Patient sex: M
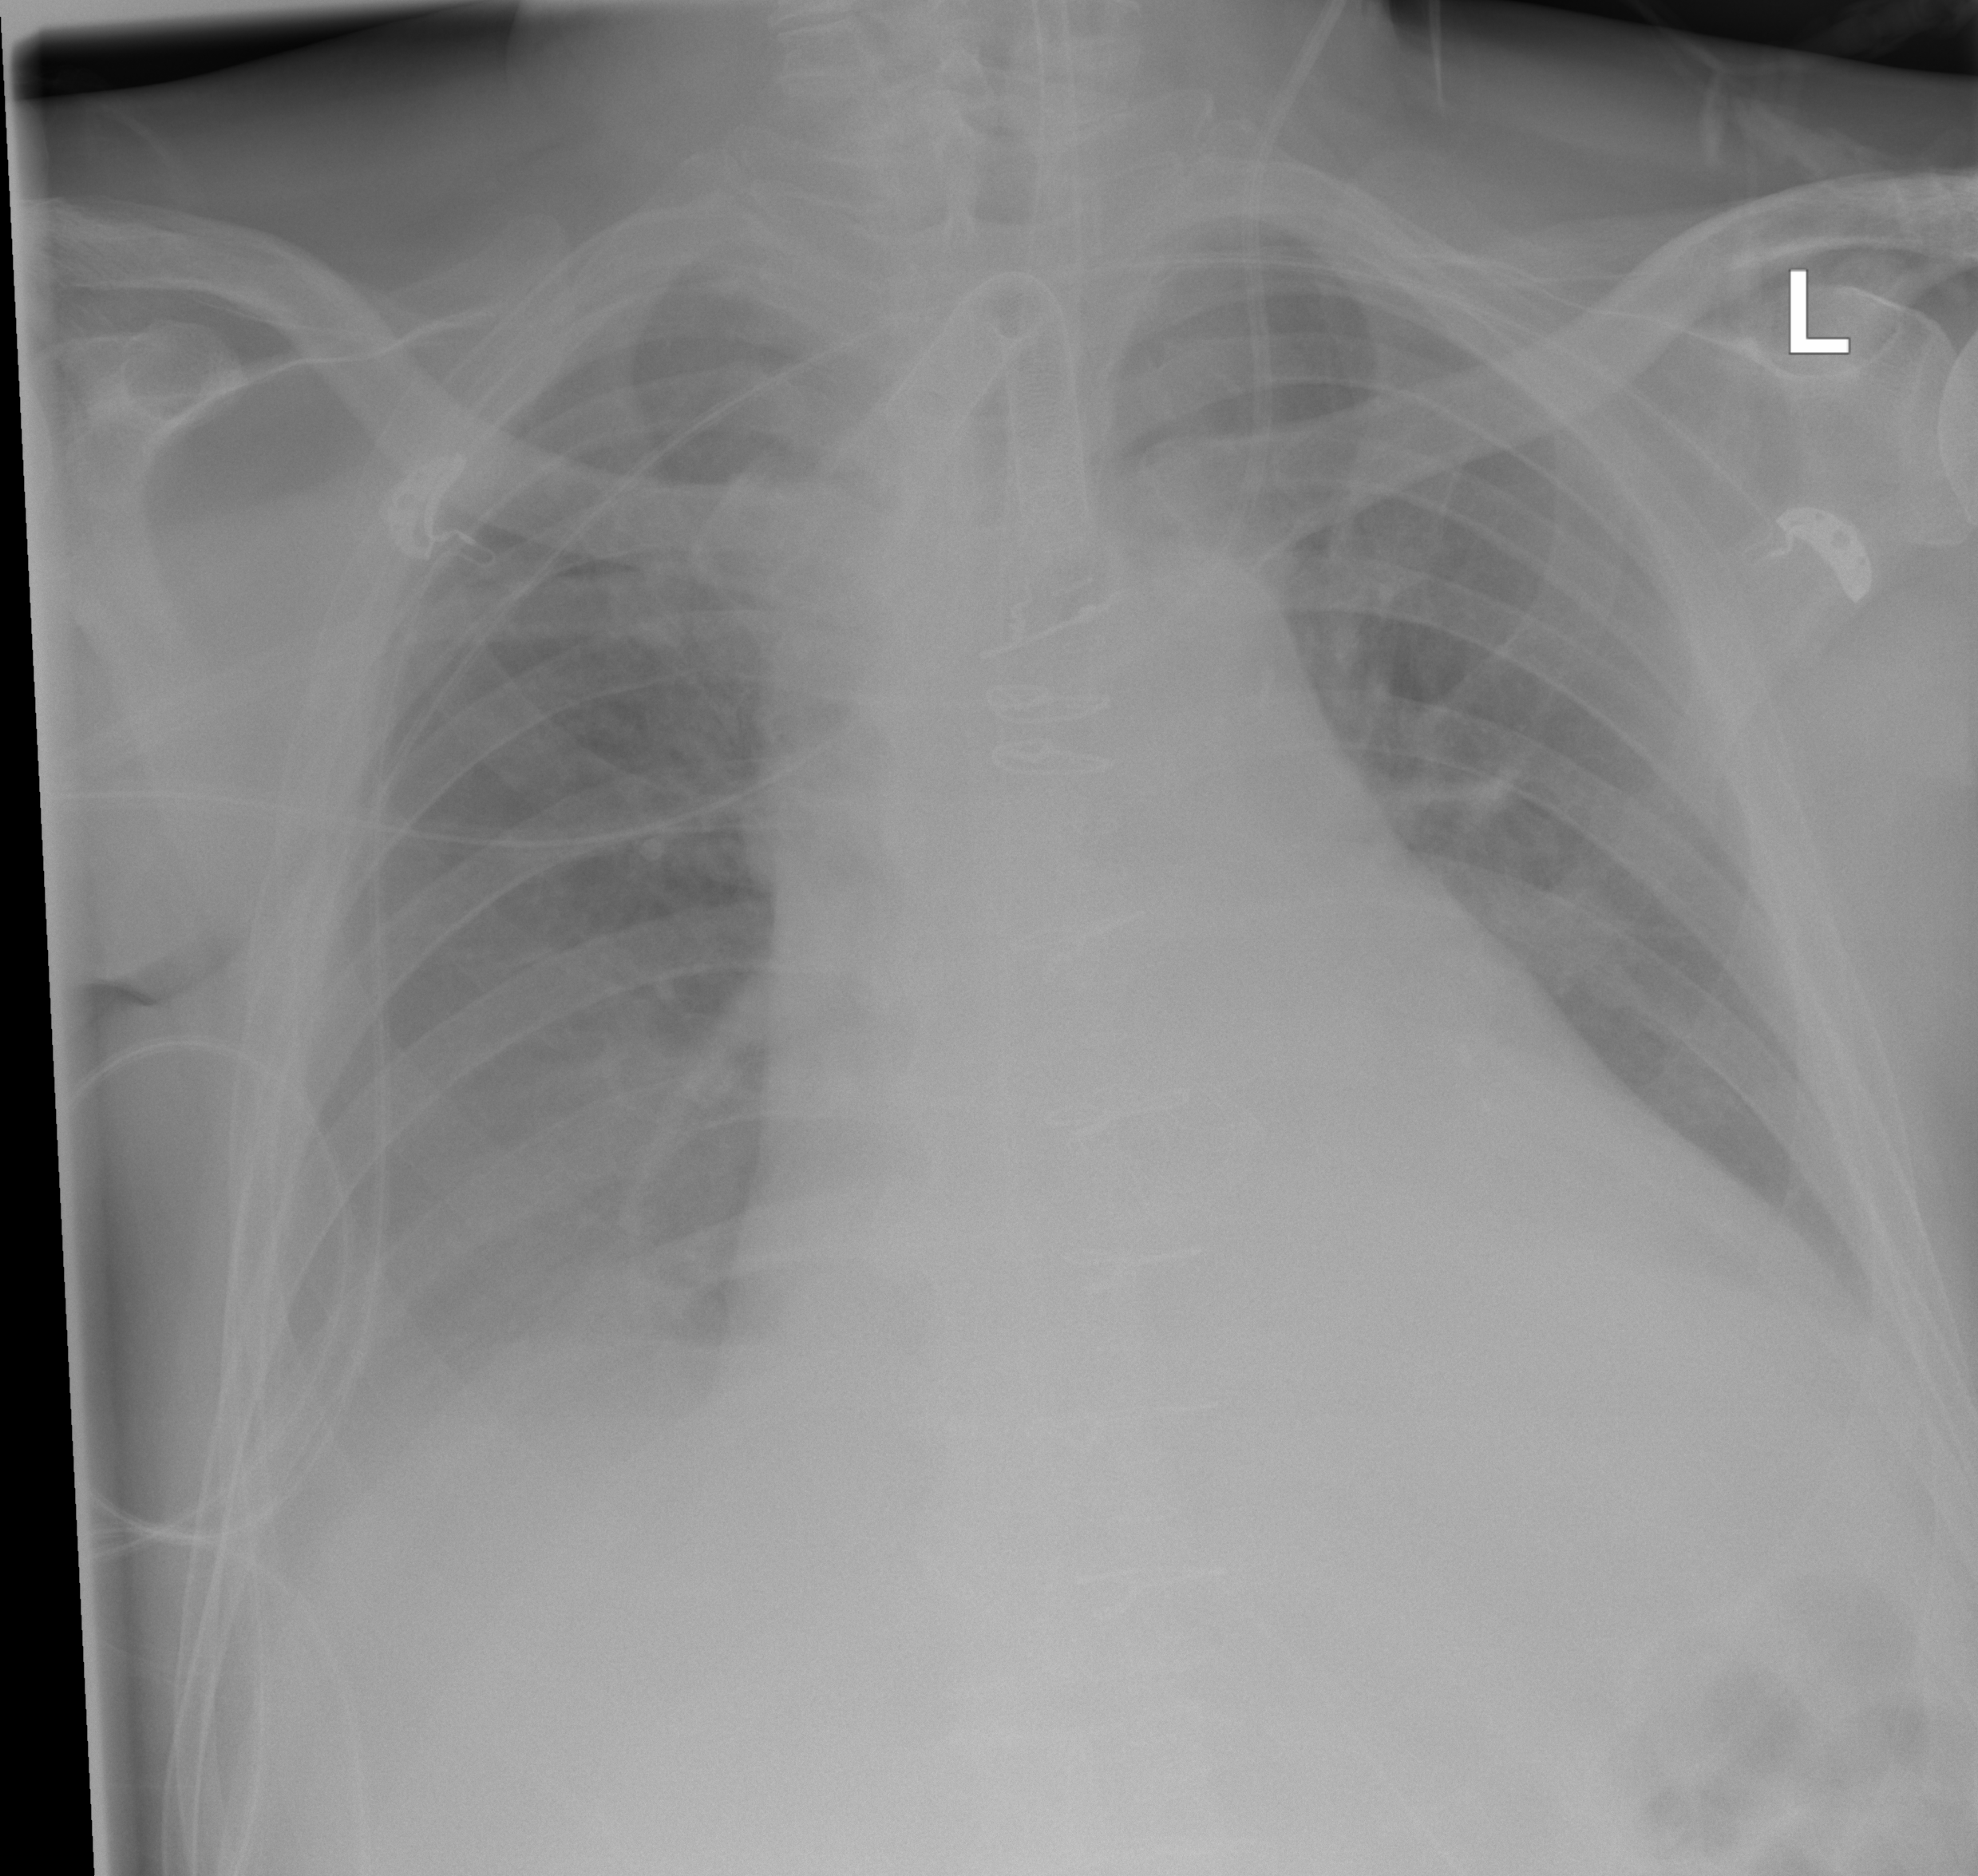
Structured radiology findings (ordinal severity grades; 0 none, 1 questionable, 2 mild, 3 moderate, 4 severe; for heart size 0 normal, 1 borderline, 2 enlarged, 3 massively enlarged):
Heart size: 2
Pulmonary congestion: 0
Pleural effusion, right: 2
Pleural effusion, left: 1
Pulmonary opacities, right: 0
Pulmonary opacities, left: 0
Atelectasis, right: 2
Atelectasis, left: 0